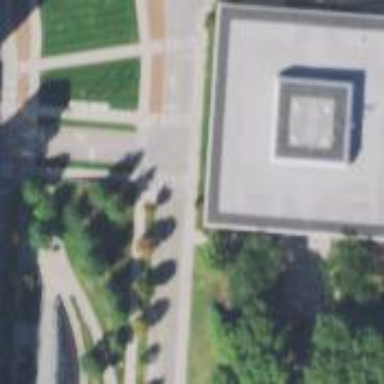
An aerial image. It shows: View of university building.